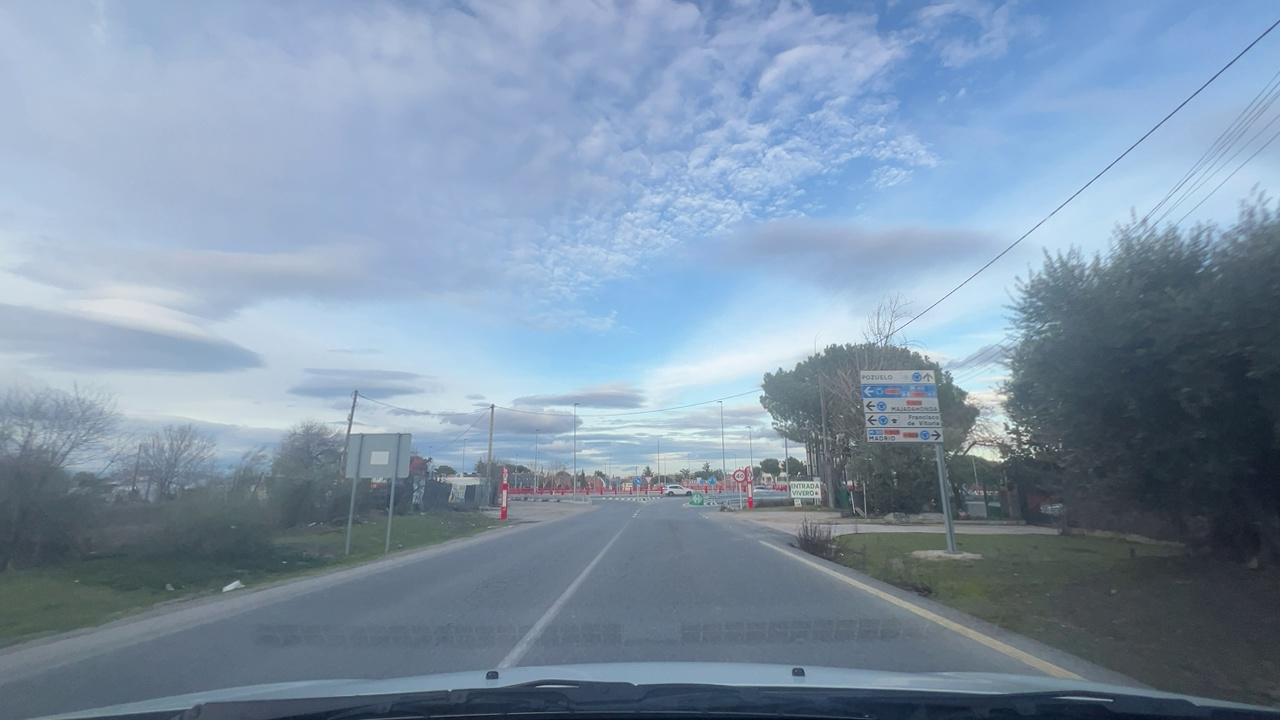
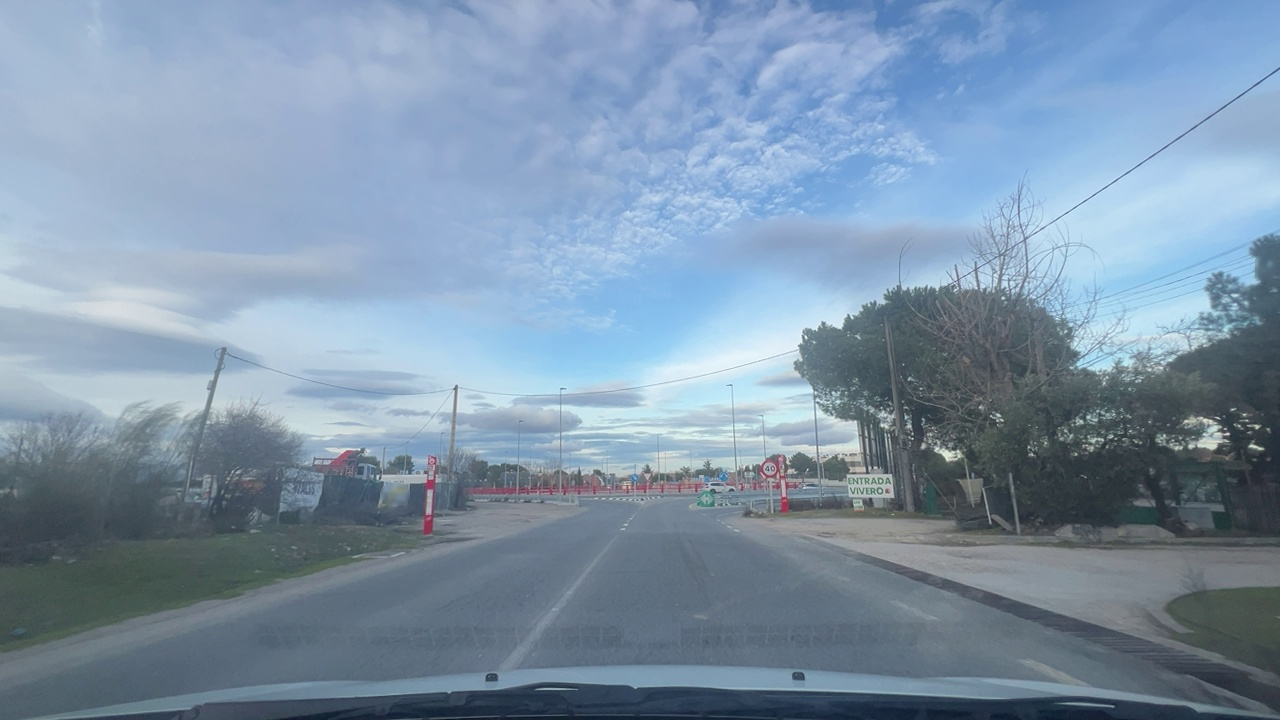
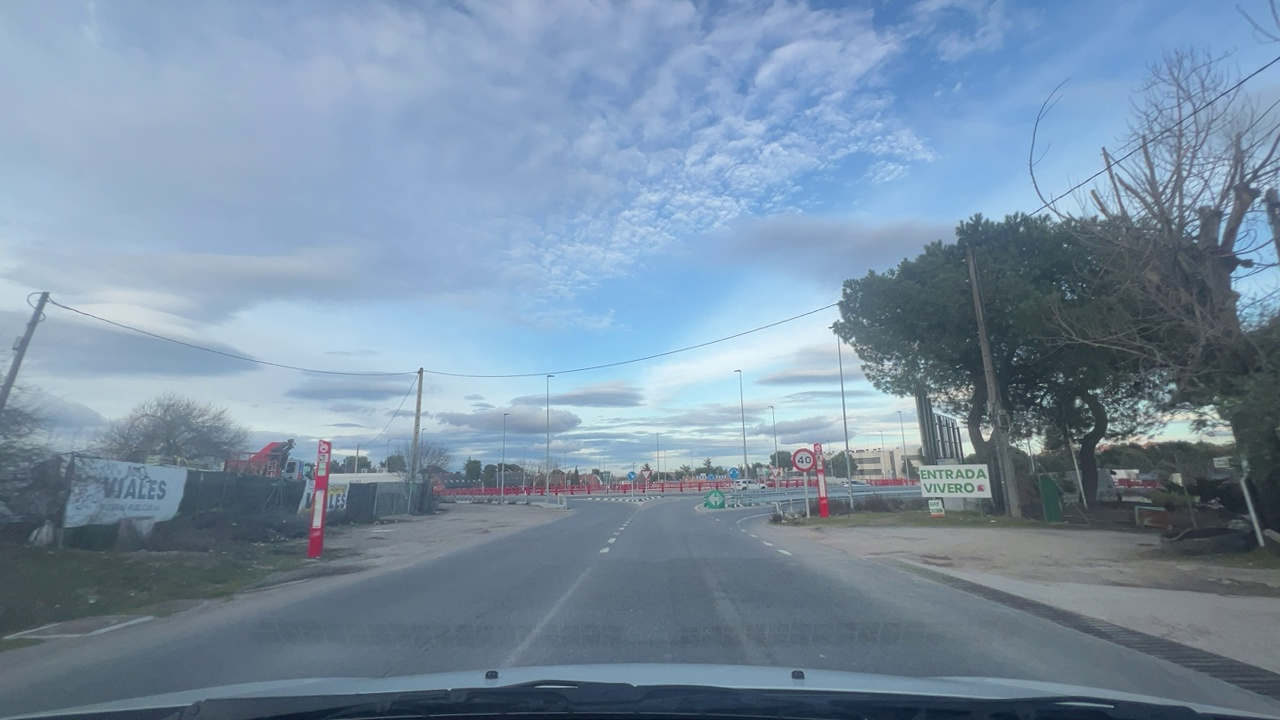
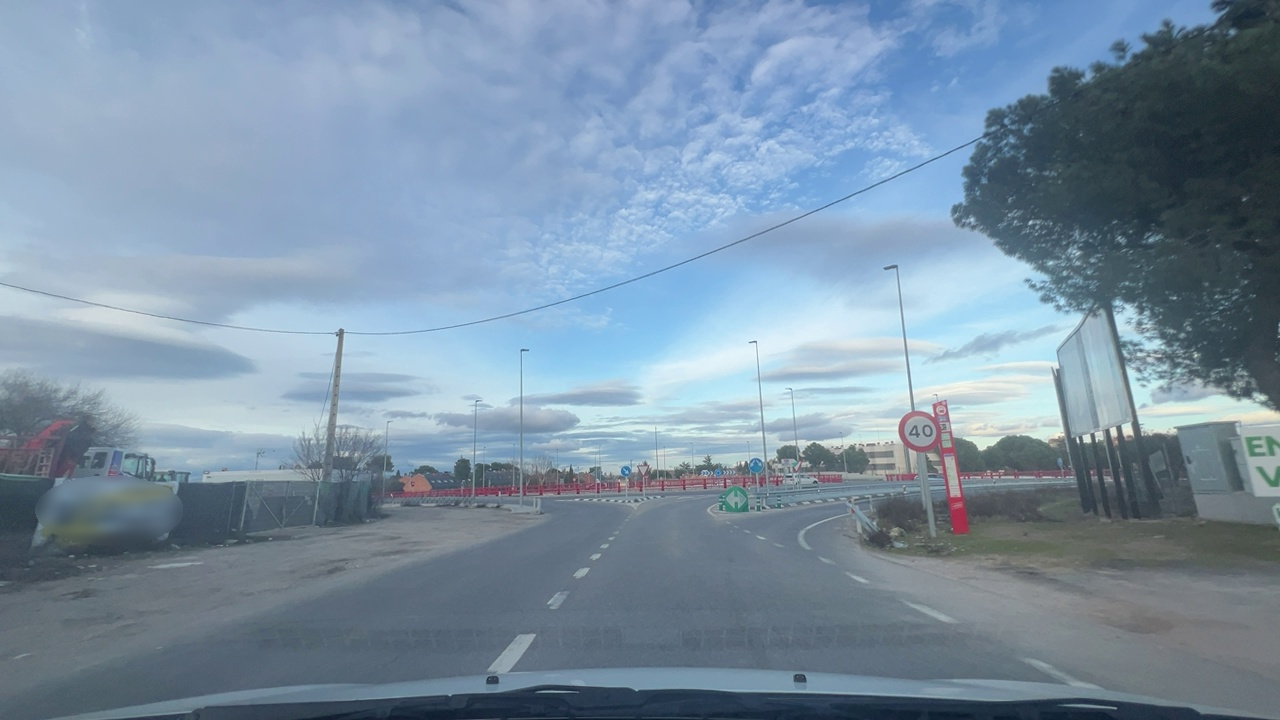
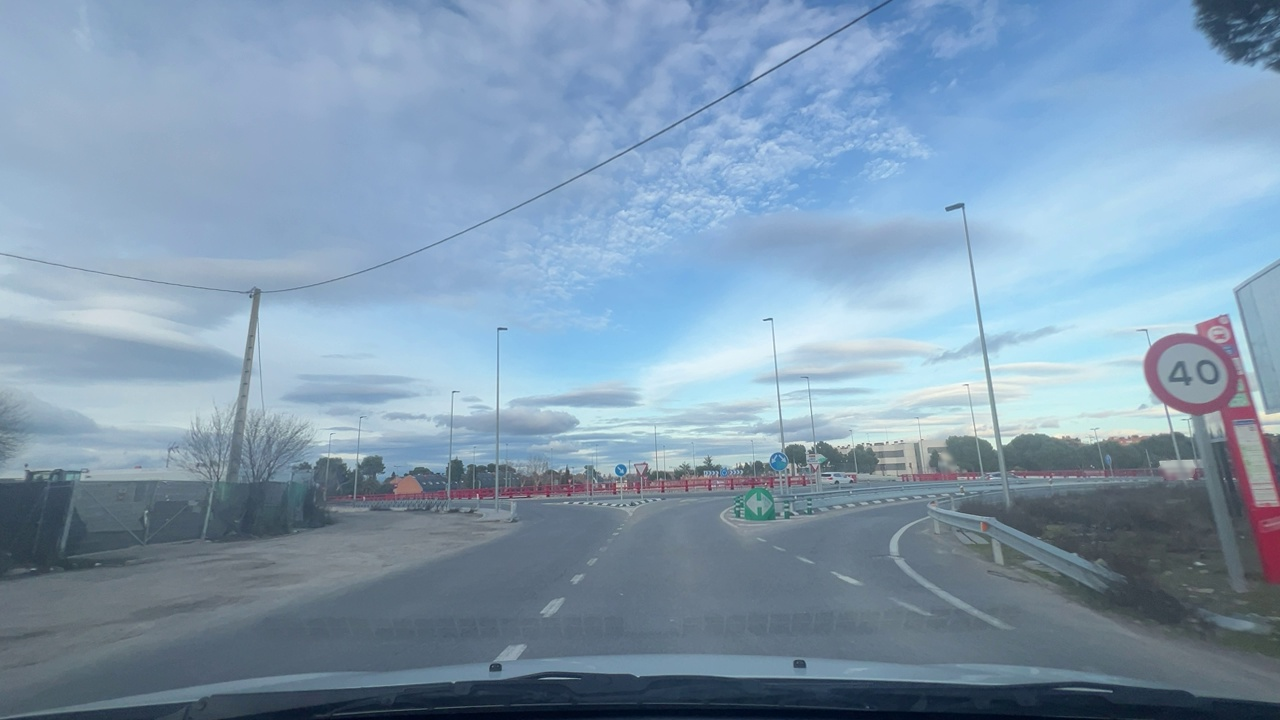
Situation: Speed limit adaptation
Question: What speed value is displayed on the visible speed limit sign?
Answer: 40
Reasoning: The visible speed limit sign displays 40 km/h.

Situation: Speed limit adaptation
Question: Is the ego vehicle traveling on a highway?
Answer: No
Reasoning: The ego vehicle is travelling in an urban road and approaching a roundabout

Situation: Speed limit adaptation
Question: Is the ego vehicle entering or exiting a highway?
Answer: No
Reasoning: The ego vehicle is not entering or exiting a highway

Situation: Speed limit adaptation
Question: Are speed bumps, crosswalks, or construction-related obstacles present in the ego lane?
Answer: No
Reasoning: There are no objects present in the ego lane